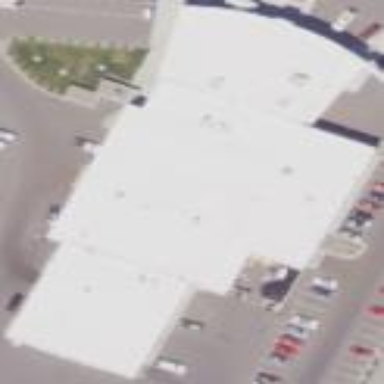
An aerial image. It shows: Building housing car shop.